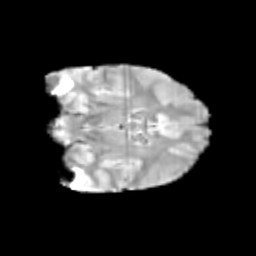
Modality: T2w
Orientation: coronal
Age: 13
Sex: male
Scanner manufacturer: siemens
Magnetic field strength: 3 T
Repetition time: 3.8 s
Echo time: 0.07 s